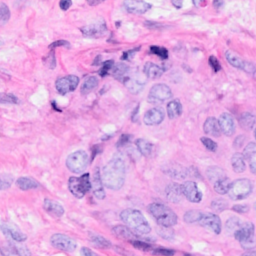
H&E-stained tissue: Breast